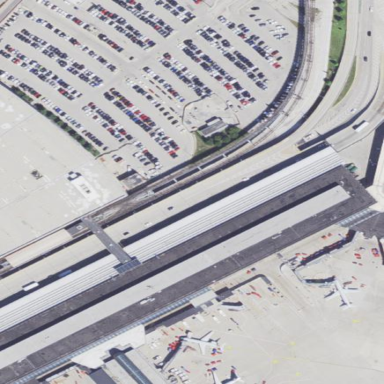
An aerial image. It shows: Airport terminal building.